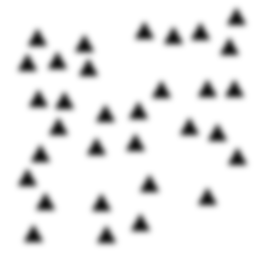
Squares: 0
Triangles: 32
Stars: 0
Total shapes: 32